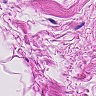
Metastatic tissue present: no